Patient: sex F, age 59
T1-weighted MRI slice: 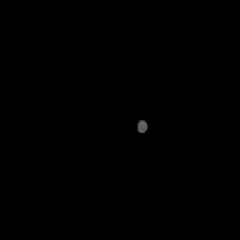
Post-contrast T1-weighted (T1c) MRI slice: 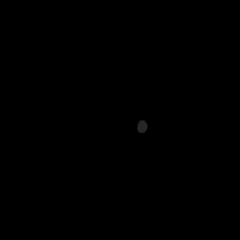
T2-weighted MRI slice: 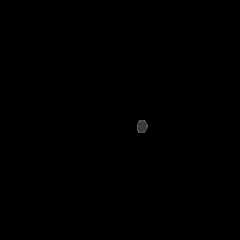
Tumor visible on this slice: no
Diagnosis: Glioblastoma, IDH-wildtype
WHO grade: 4